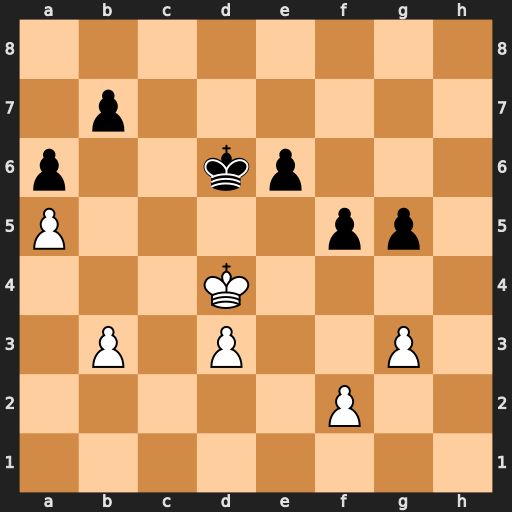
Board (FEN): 8/1p6/p2kp3/P4pp1/3K4/1P1P2P1/5P2/8
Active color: w
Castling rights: -
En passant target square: -
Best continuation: f4 g4 b4